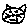
Label: cat